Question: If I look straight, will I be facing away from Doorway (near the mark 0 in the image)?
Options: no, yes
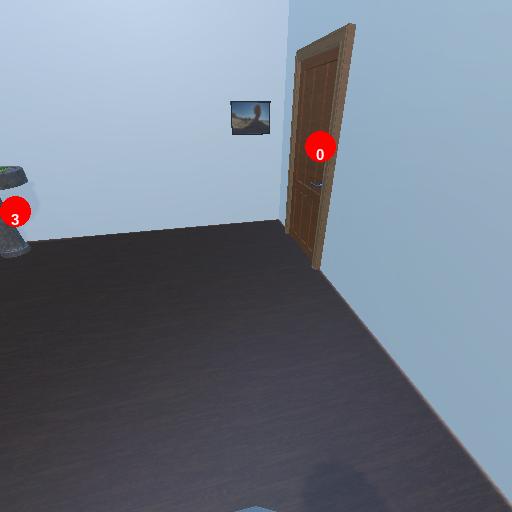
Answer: no